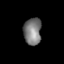
Tissue: lung
Cell type: Epithelial cells
Senescence score: 0.2184
Nuclear area (px): 466
Mean DAPI intensity: 122.682